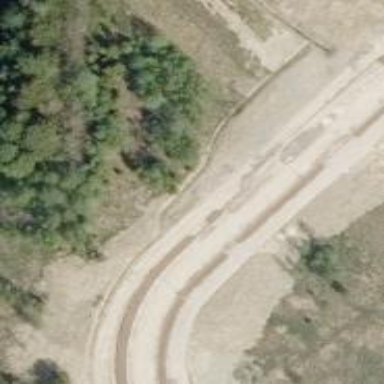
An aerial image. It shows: Asphalt cycleway with crossing.